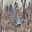
Label: 6